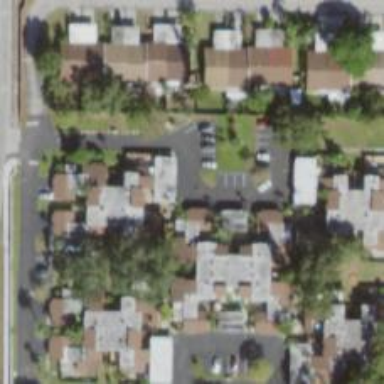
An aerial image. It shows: Living street.